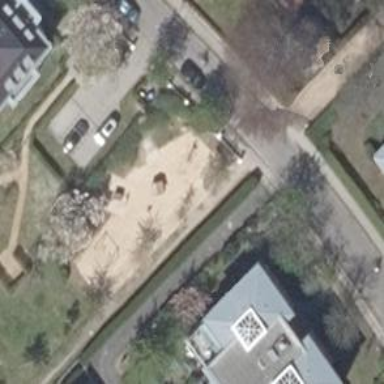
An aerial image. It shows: Playground structure.